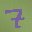
Label: 7